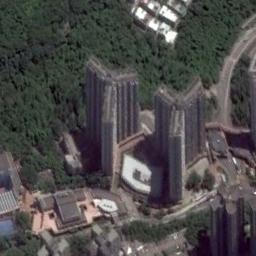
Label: commercial_area